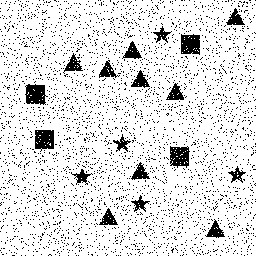
Squares: 4
Triangles: 9
Stars: 5
Total shapes: 18